Question: Here is a HTML page rendered through 'simple_form 2.1.2' with 3 mis-aligned rows on Bootstrap 3 and Rails 3.2.

We know that Bootstrap 3 is not compatible with 'simple_form 2.1' and Rails 3.2. The HTML source code of all rows have the same structure (difference name of course). Also we find that the number of mis-aligned rows varies with different version of Firefox (newer version may have only 2 mis-aligned rows) and type of browsers (IE 10.0 may have 5 mis-aligned rows). Also by adding '<div></div>' to '<%=f.input ..%>' of mis-aligned rows on 'simple_form html.erb' may drag one row back to inline and reduce mis-aligned rows by 1.
What causes the mis-alignment? Is there way we can fix it?
Here is simple_form.css.scss:
'''
.simple_form div.input {
margin-bottom: 10px;
}
.simple_form label {
float: left;
width: 140px;
text-align: right;
margin: 2px 10px;
}
.simple_form input.readonly {
background: transparent;
border: 0;
}
div.boolean, .simple_form input[type='submit'] {
margin-left: 120px;
}
div.boolean label, label.collection_radio {
float: none;
margin: 0;
}
label.collection_radio {
margin-right: 10px;
vertical-align: -2px;
margin-left: 2px;
}
.field_with_errors {
background-color: #ff3333;
}
.simple_form .error {
clear: left;
color: black;
display: block;
margin-left: 120px;
font-size: 12px;
}
.simple_form .hint {
clear: left;
margin-left: 120px;
font-size: 10px;
color: #555;
display: block;
font-style: italic;
}
input.radio {
margin-right: 5px;
vertical-align: -3px;
}
input.check_boxes {
margin-left: 3px;
vertical-align: -3px;
}
label.collection_check_boxes {
float: none;
margin: 0;
vertical-align: -2px;
margin-left: 2px;
}
'''
Here is the html.erb:
'''
<%= simple_form_for @part do |f| %>
<%= f.input :name, :label => t('Part Name') %>
<%= f.input :part_num, :label => t('Part#') %>
<%= f.input :spec, :label => t('Spec'), :input_html => {:rows => 3} %>
<%= f.input :unit, :label => t('Unit'), :collection => @qty_unit, :include_blank => true %>
<%= f.input :category_id, :label => t('Part Category'), :collection => TwoTierDefinitionx::Definition.where('active = ? AND for_which = ?', true, 'material_category').order('ranking_index'), :include_blank => true %>
<%= f.input :sub_category_id, :label => t('Part Sub Category'), :collection => TwoTierDefinitionx::SubDefinition.where(active: true).order('ranking_index'), :include_blank => true %>
<%= f.input :preferred_supplier, :label => t('Preferred Supplier'), :input_html => {:rows => 2} %>
<%= f.input :preferred_mfr, :label => t('Preferred Mfr') , :input_html => {:rows => 2} %>
<%= link_to t('Back'), SUBURI + "/authentify/view_handler?index=0", :class => BUTTONS_CLS['action'] %>
<%= f.button :submit, t('Save'), :class => BUTTONS_CLS['action'] %>
<% end %>
'''
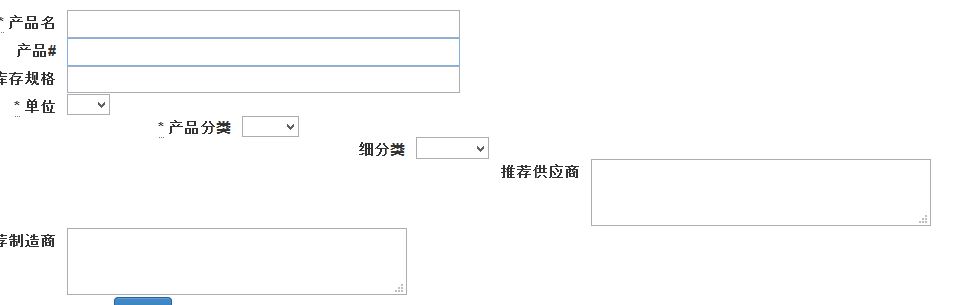
Answer: Its just the css behind doing that you need to go to the css and use float or align or margin to position those form elements where you want them to be